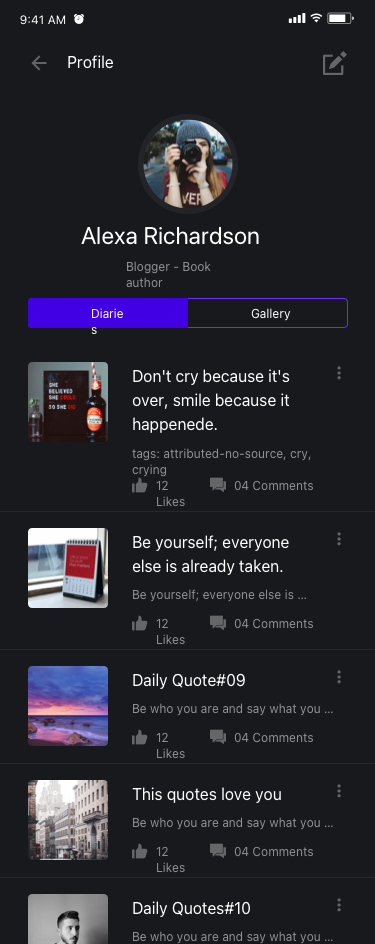
Text in this UI design:
Diaries
Gallery
Alexa Richardson
Blogger - Book author
Don't cry because it's over, smile because it happenede.
tags: attributed-no-source, cry, crying
12 Likes
04 Comments
Be yourself; everyone else is already taken.
Be yourself; everyone else is …
12 Likes
04 Comments
Daily Quote#09
Be who you are and say what you …
12 Likes
04 Comments
This quotes love you
Be who you are and say what you …
12 Likes
04 Comments
Daily Quotes#10
Be who you are and say what you …
Profile
9:41 AM